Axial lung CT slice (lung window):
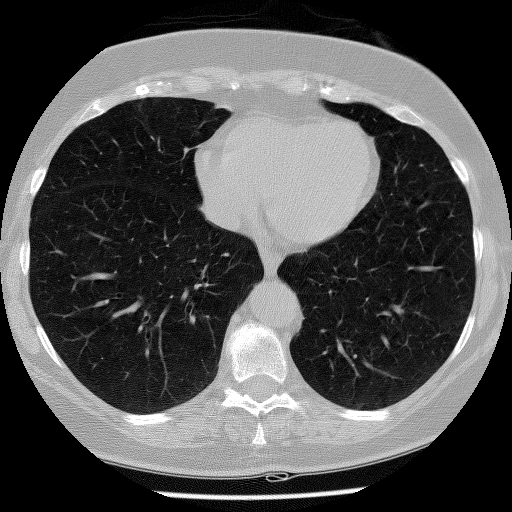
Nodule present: no